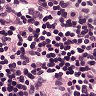
Metastatic tissue present: no